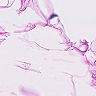
Metastatic tissue present: no